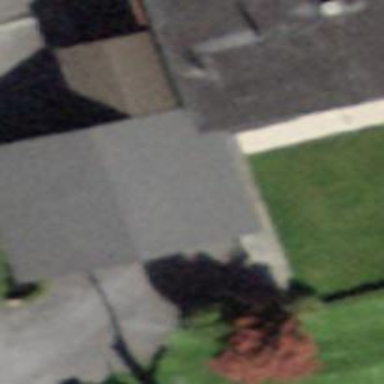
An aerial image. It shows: Garage.